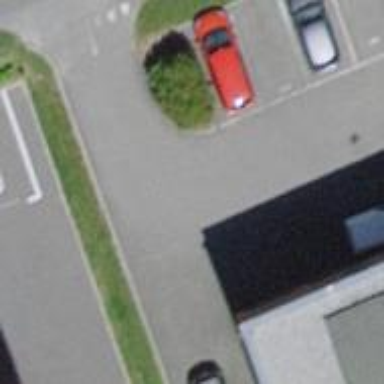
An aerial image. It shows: Asphalt parking aisle road for service vehicles.